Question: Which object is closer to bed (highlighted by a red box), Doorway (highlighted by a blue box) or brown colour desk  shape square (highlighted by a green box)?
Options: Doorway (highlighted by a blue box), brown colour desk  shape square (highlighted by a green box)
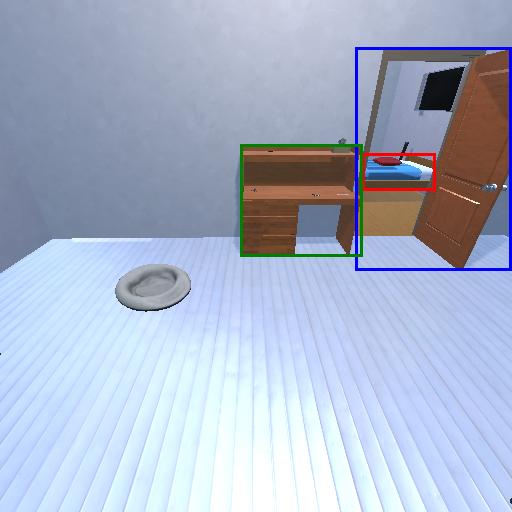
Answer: Doorway (highlighted by a blue box)